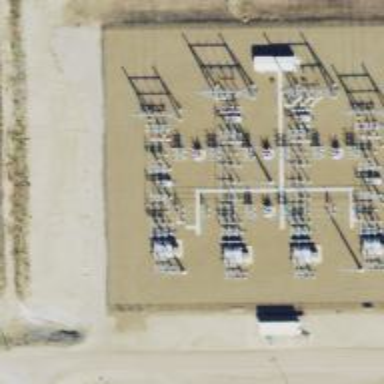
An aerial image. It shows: Switch used for power control.